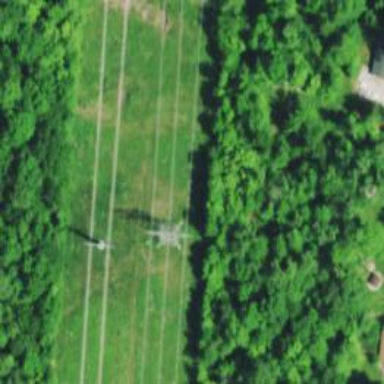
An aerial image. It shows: Lattice structure tower.